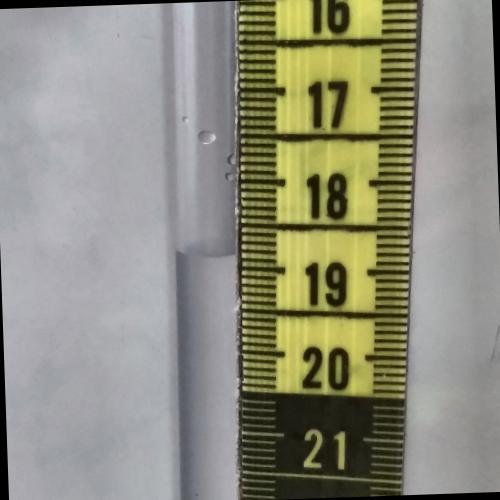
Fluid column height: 18.9 cm